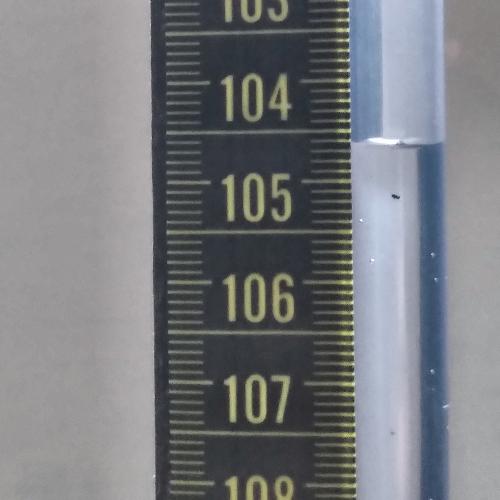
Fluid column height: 104.6 cm